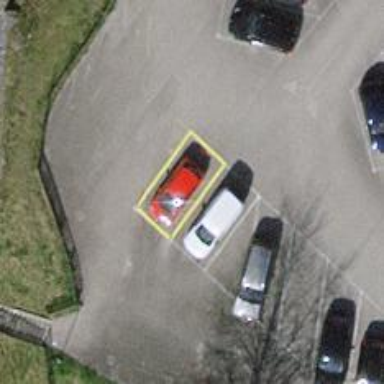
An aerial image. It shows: Car-sharing service available at this location.